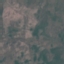
Land use / land cover: HerbaceousVegetation